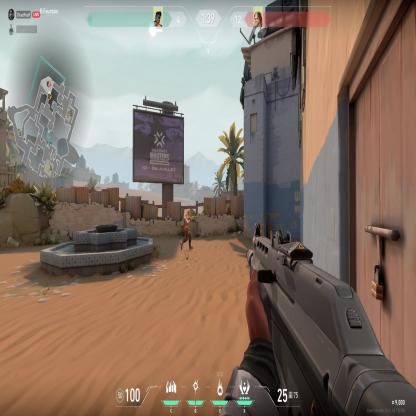
Label: enemy